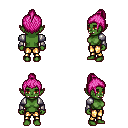
a pixel art fantasy rpg character, female body template, orc, green skin, steel arm armor, gold greaves, pink short topknot hairstyle, four views (front, back, left, right), 2x2 character sprite sheet, small pixel art, hard edges, no anti-aliasing